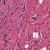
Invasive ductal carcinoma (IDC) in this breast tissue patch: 0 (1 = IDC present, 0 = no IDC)